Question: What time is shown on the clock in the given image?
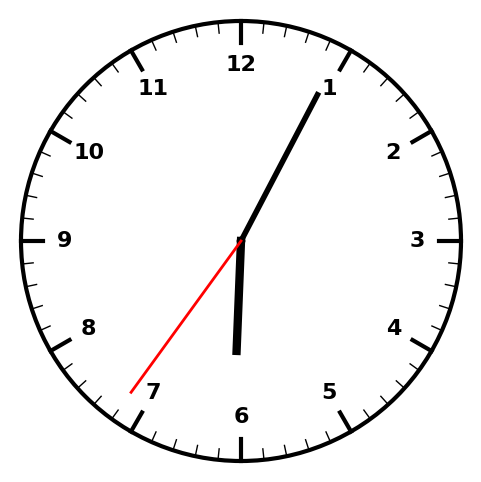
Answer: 06:04:36